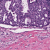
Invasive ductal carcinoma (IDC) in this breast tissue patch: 1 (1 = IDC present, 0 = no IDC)